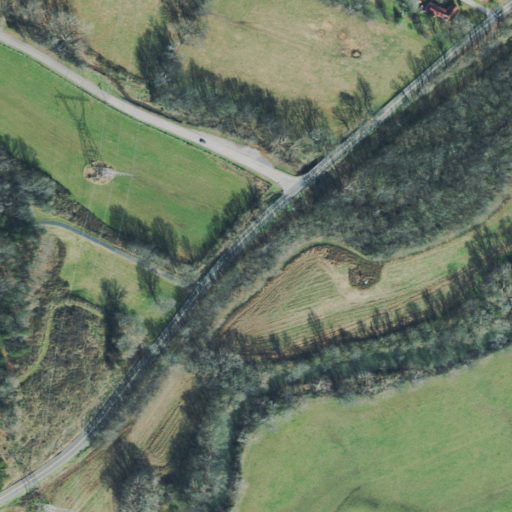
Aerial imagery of valley in Tennessee named Waddell Hollow containing pasture, mixed forest, open development, deciduous forest, medium intensity development, and low intensity development